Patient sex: M
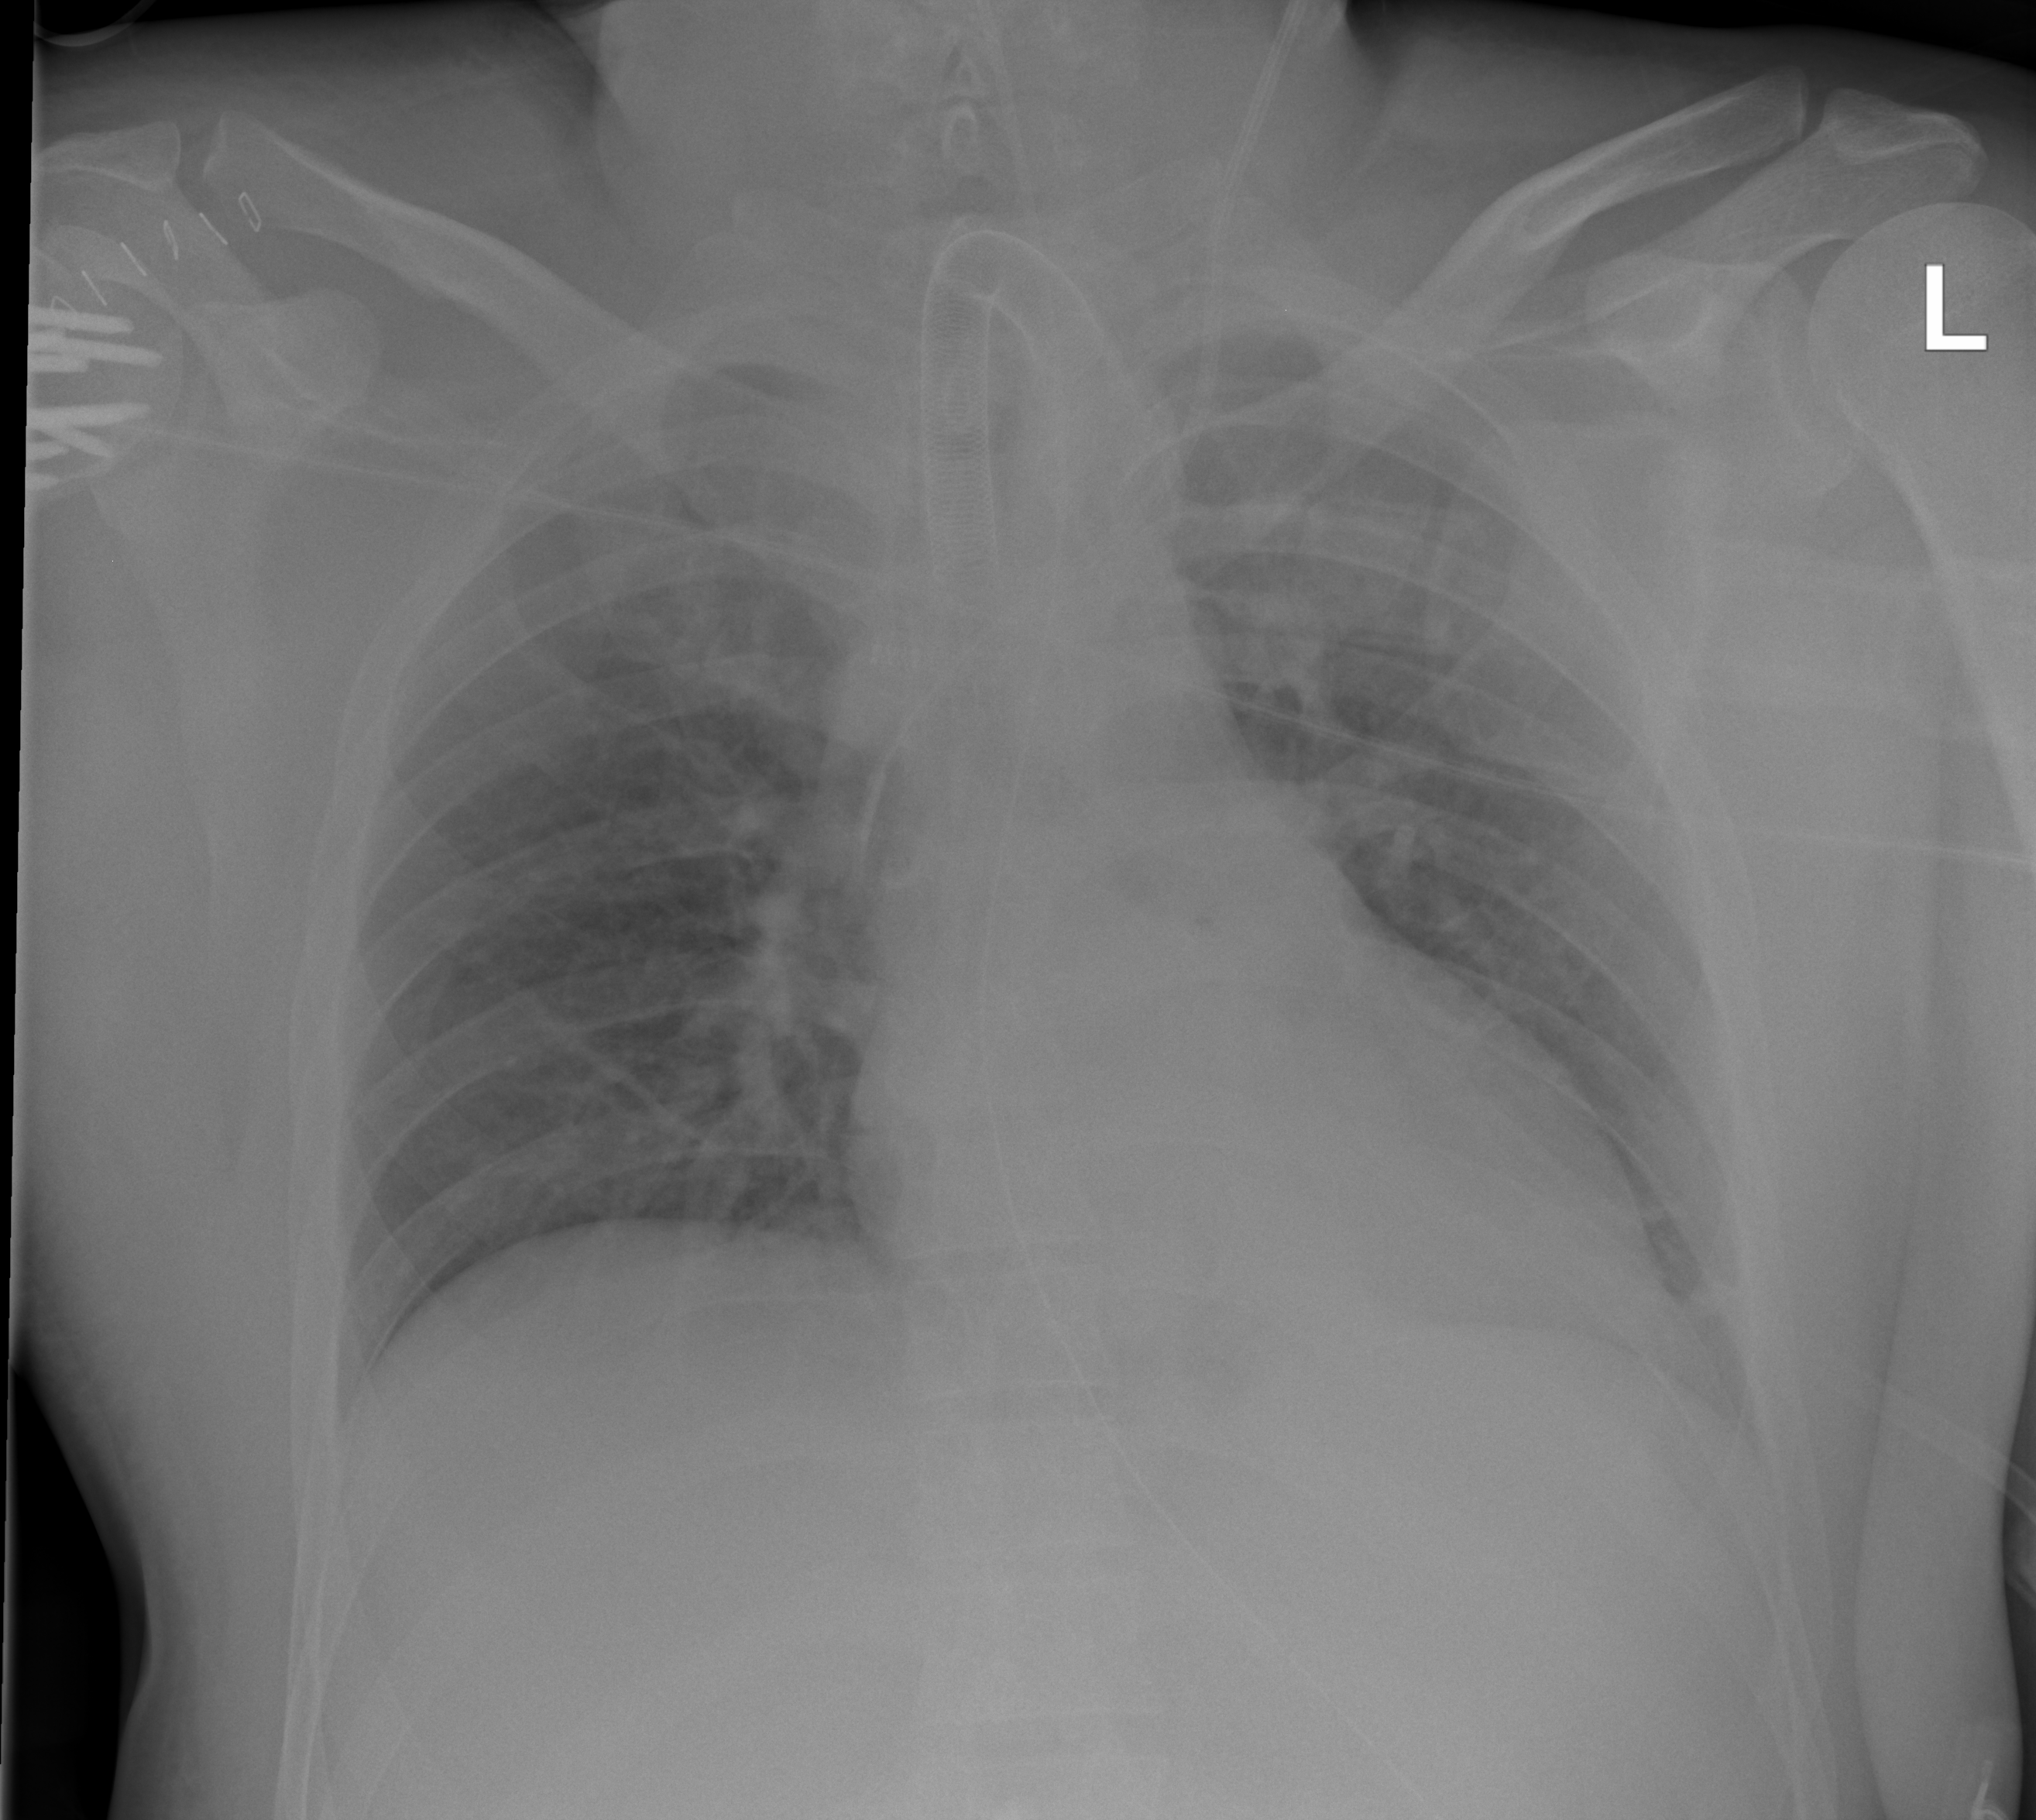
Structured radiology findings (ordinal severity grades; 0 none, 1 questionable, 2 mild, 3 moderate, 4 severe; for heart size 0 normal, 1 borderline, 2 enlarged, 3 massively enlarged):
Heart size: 0
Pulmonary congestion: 2
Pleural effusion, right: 0
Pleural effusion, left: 2
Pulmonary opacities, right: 1
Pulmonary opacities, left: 1
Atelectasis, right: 2
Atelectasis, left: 2